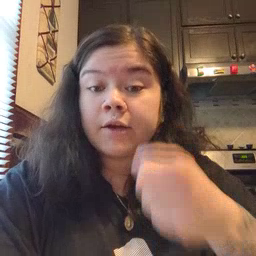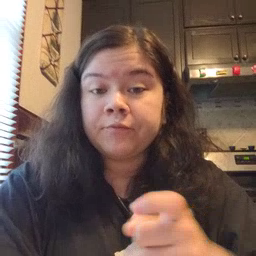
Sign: gift